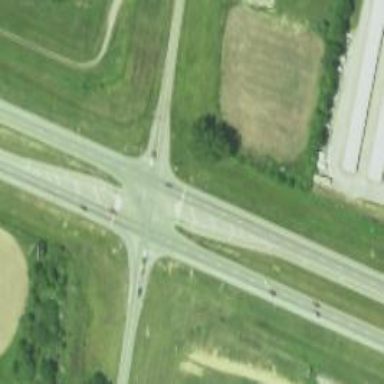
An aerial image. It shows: This image shows trunk highway that functions as expressway.